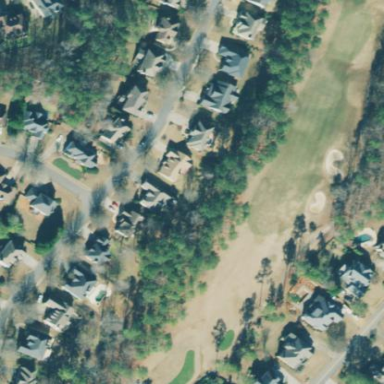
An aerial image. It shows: Golf course surrounded by greenery.